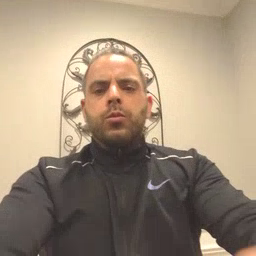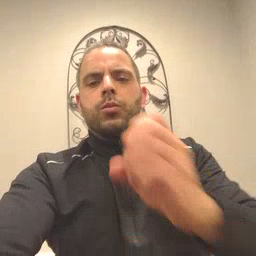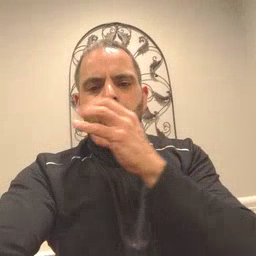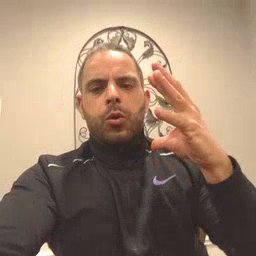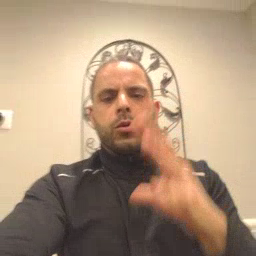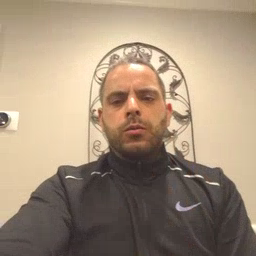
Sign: balloon